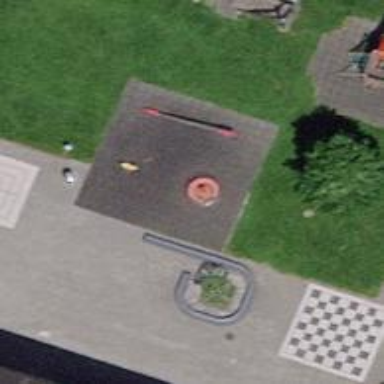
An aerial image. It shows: Playground featuring seesaw.